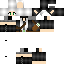
A male human skin with medium skin, wearing brown long hair dressed in a blue hoodie and black pants, featuring a closed mouth.